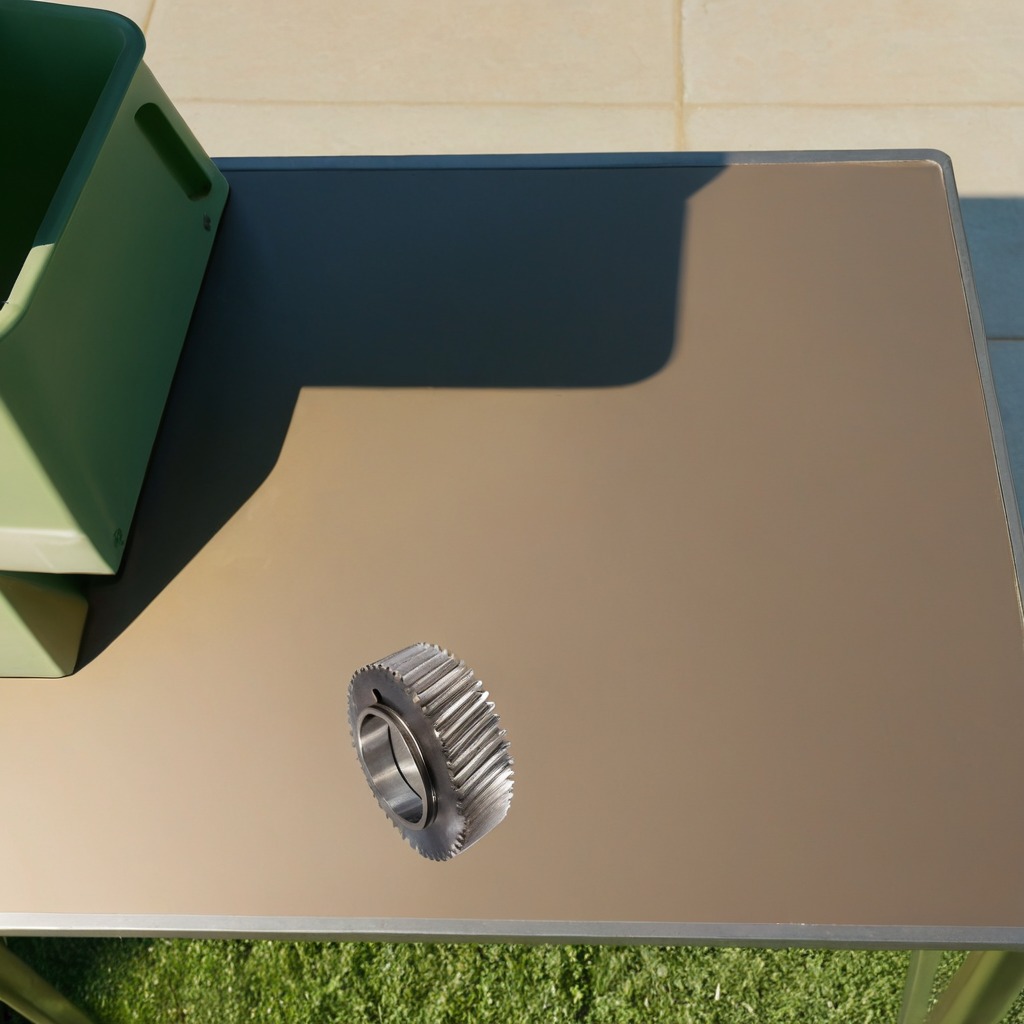
A steel gear with teeth is lying on a textured surface.